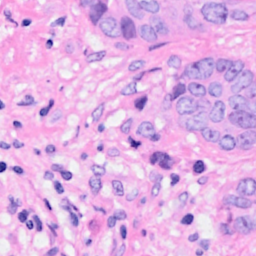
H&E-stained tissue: Breast